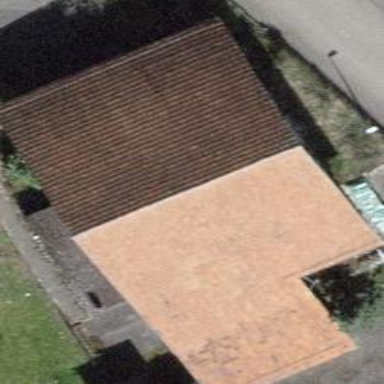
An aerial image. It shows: Shed.